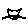
Label: cat